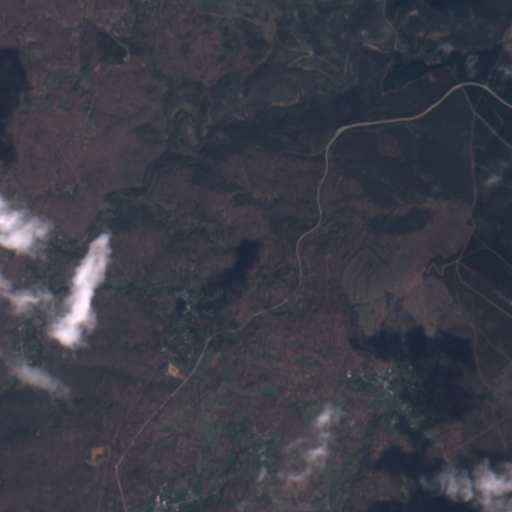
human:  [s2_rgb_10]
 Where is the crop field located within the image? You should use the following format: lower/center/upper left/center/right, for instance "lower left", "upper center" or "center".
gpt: The crop field is located in the lower right of the image.
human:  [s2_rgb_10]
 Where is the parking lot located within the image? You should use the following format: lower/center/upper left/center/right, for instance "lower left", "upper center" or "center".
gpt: The parking lot is located in the center left of the image.
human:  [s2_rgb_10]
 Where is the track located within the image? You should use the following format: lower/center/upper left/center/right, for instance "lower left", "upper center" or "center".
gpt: There is no track in the image.